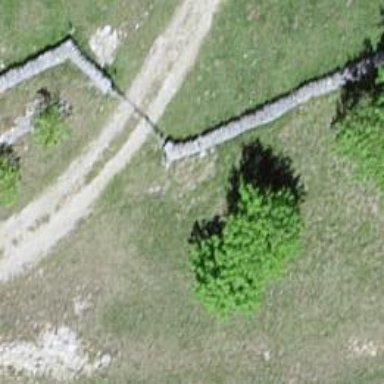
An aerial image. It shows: Wall barrier.